Question: I have a problem where moving the cursor and clicking in text fields causes the page to show a wait cursor and also makes the page very unresponsive.

See <URL> for an example of it happening.
It only happens in .
I've tried checking where I think it might be sending off ajax requests (thought this could be changing the cursor).
I've checked where I think multiple events may be firing simultaneously and tried commenting it out.
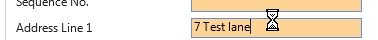
Answer: Eventually I narrowed down the issue. After eliminating code bit by bit I deduced the problem isn't caused by JavaScript at all, it's a css issue.
The exact line of css is
'''
overflow-y: auto
'''
I don't know exactly the circumstances to reproduce it. But for a bit of info that might help others... The container the css is applied to is positioned absolutely. It has a fixed size (which also seems to be changed in JavaScript) and width. It's parent container is a 'div' with 'display:block;'.
Curiously if you scroll to the bottom of the container and back up it seems to fix the flickering bug.